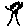
Label: tree